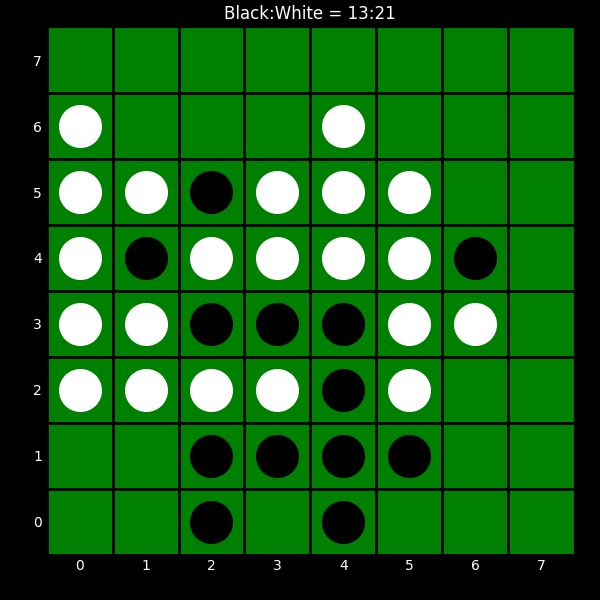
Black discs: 13
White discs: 21